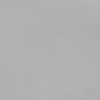
Label: dusty